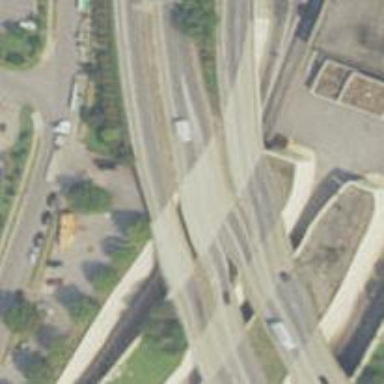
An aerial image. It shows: Asphalt motorway link.